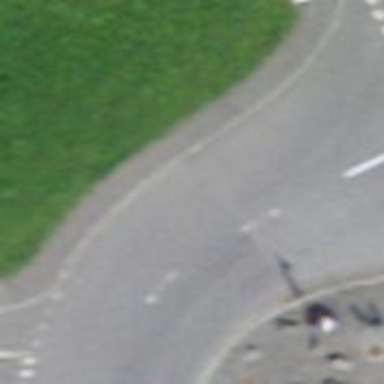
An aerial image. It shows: Bus stop with platform for public transport.